Question: I'm new to flutter, and I'm trying to divide the screen into three parts, here's my attempt:
'''
class Homepage extends Statelesswidget {
const HomePage({Key? key}): super (key: key);
@override
Widget build(BuildContext context) {
return Row(children: [
const Expanded(
flex: 1,
child: Scaffold(
body: Center(child: Text("Left")),
), // Scaffold
), // Expanded
Expanded(
flex: 2,
child: Scaffold(
appBar: AppBar(),
body: const Center(child: Text("Middle")),
), // Scaffold
), // Expanded
const Expanded(
flex: 1,
child: Scaffold(
body: Center(child: Text("Right")),
), // Scaffold
) // Expanded
]);
}
}
'''
and main.dart looks like:
'''
void main() {
runApp(const MyApp());
}
class MyApp extends StatelessWidget {
const MyApp({Key? key}) : super(key: key);
@override
Widget build(BuildContext context) {
return const MaterialApp(
home: HomePage(),
debugShowCheckedModeBanner: false,
);
}
}
'''
Here's the result:

I got these vertical lines out of nowhere, how can I get rid of them?
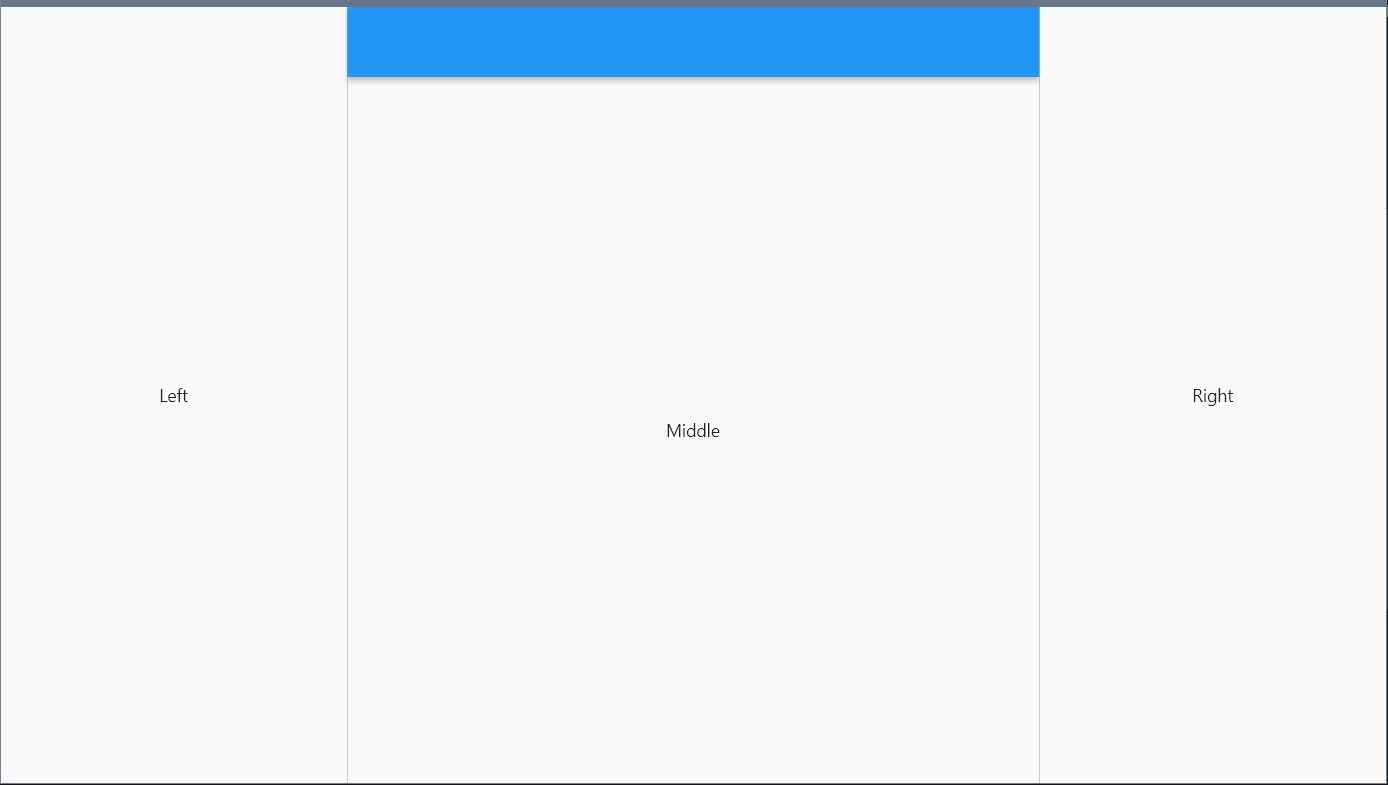
Answer: These lines are the boarders of the 'Scaffold' widget which you are using inside each 'Expanded' widget in the row.
'Scaffold'
Since you are new to Flutter, you have to be aware with the goal of using 'Scaffold' widget, which is stated in the <URL> as the following:
> Implements the basic material design visual layout structure.This class provides APIs for showing drawers and bottom sheets.
So in other words, we use the 'Scaffold' Widget as a basic canvas for the screen with some properties to implement popular layout designs, such as 'AppBar', 'BottomNavigationBar', 'FloatingActionButton', etc...
Then your 'HomePage' code should be something like:
'''
class HomePage extends StatelessWidget {
const HomePage({Key? key}) : super(key: key);
@override
Widget build(BuildContext context) {
return Scaffold(
body: Row(children: [
const Expanded(
flex: 1,
child: Center(child: Text("Left")),
), // Expanded
Expanded(
flex: 2,
child: Column(
children: [
AppBar(),
const Expanded(
child: Center(child: Text("Middle")),
),
],
),
),
const Expanded(
flex: 1,
child: Center(child: Text("Right")),
)
]),
);
}
}
'''